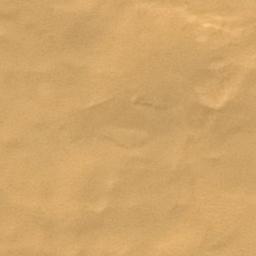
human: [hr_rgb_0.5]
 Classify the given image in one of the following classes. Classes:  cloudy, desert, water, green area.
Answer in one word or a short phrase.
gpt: desert